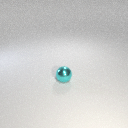
small cyan metal sphere